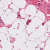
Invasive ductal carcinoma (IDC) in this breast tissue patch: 0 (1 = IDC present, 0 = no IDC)